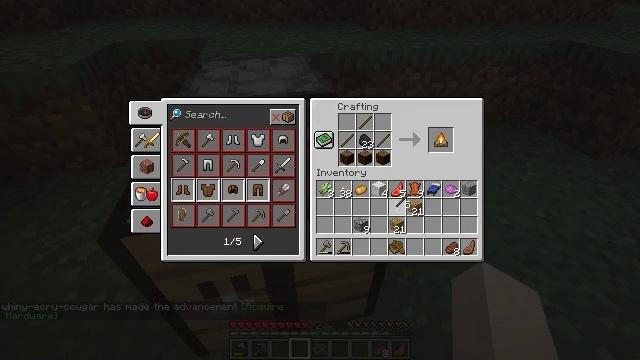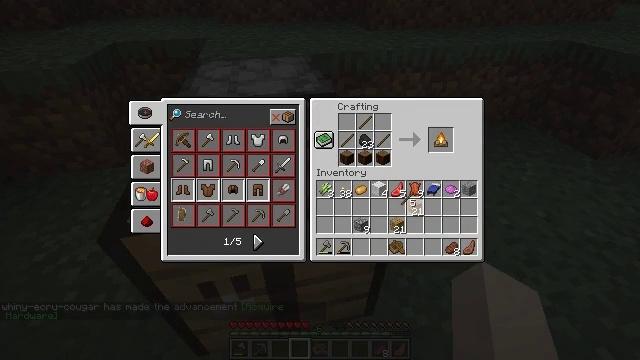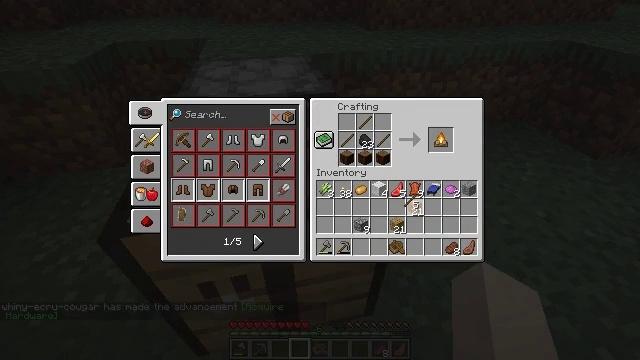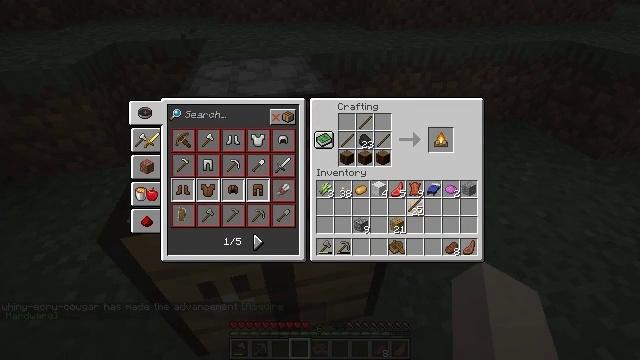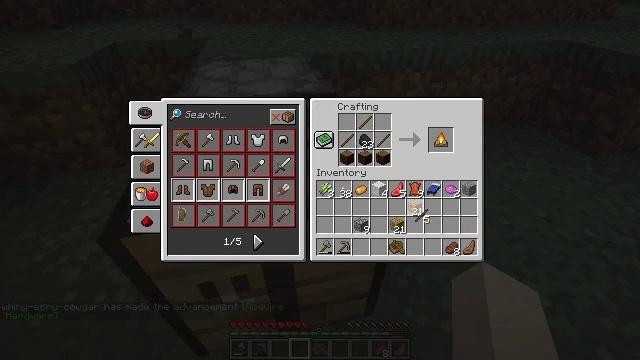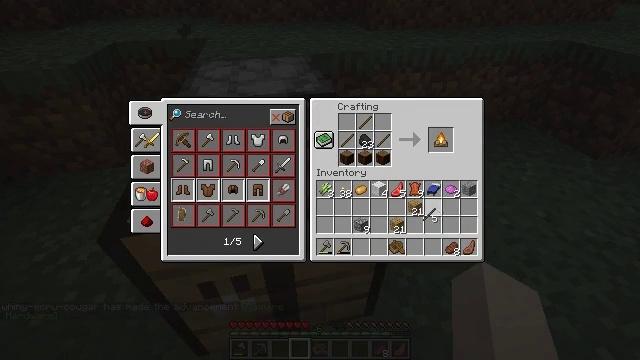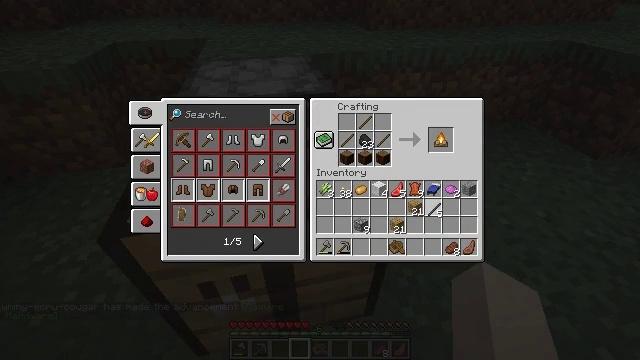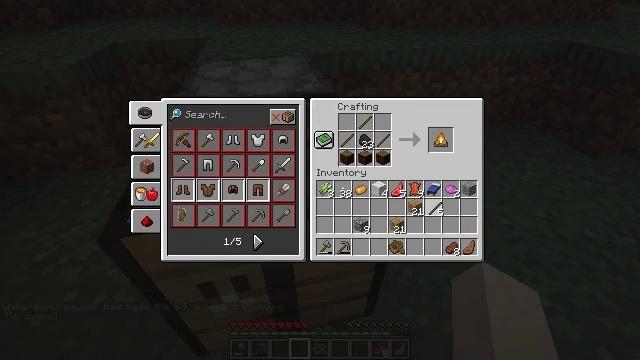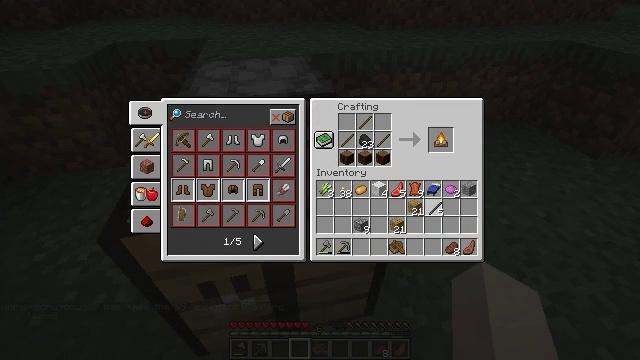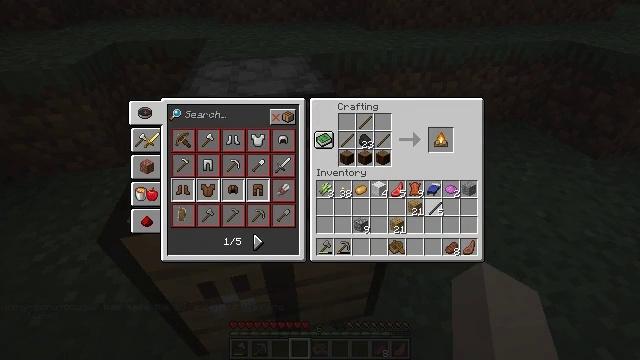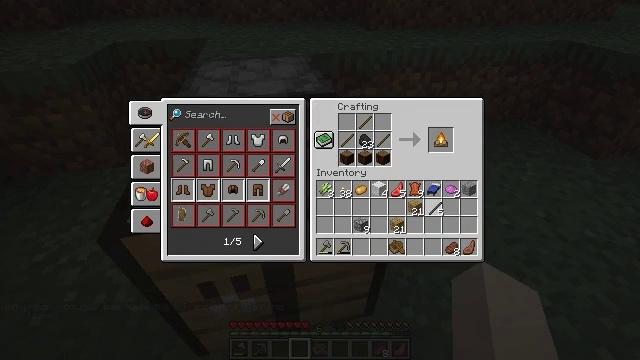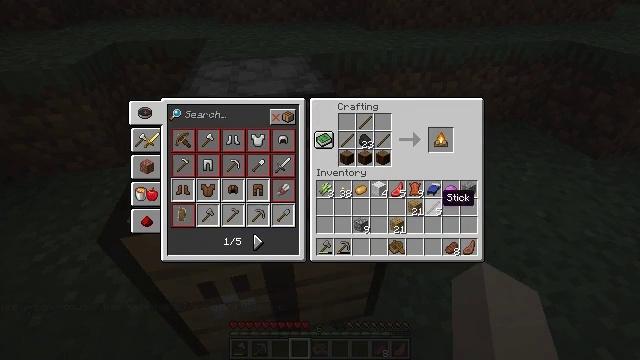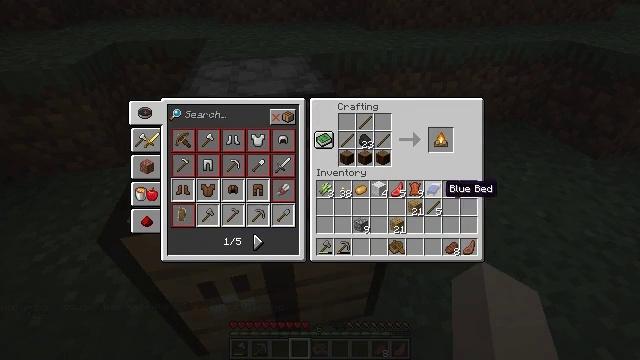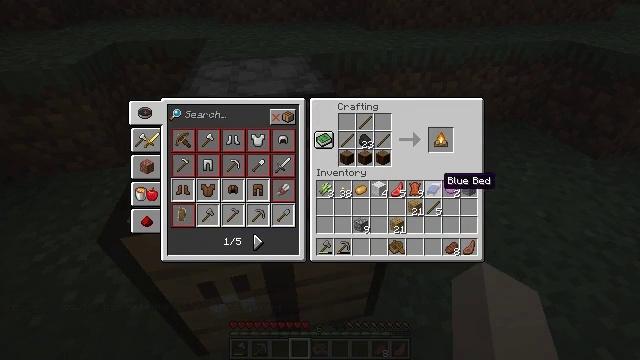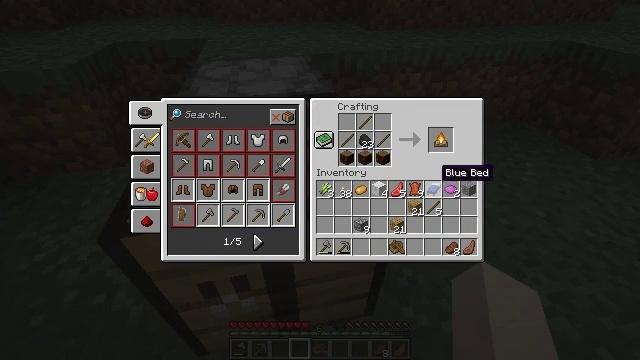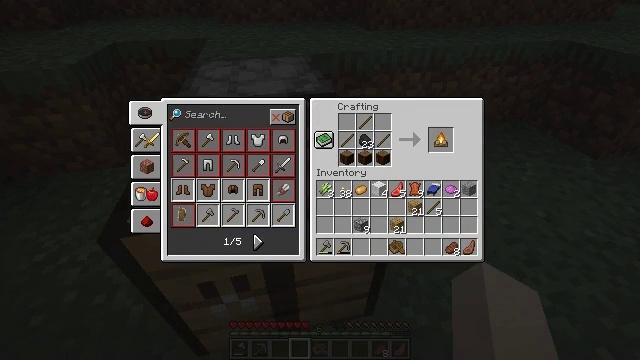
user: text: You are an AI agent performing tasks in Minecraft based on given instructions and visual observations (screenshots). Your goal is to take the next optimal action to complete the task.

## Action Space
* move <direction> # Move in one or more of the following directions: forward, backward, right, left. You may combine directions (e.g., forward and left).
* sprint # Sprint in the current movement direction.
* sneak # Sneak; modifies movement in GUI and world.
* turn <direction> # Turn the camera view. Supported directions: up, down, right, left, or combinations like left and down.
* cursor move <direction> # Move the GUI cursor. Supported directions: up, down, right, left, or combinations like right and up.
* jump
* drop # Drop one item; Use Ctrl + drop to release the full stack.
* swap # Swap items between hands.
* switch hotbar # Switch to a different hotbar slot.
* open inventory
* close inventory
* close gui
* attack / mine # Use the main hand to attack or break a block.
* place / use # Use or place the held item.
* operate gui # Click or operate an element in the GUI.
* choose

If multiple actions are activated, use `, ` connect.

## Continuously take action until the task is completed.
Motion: motion action
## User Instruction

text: Make sure to have the materials to craft a campfire.
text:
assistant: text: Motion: no_op
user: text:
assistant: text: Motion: no_op
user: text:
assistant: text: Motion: no_op
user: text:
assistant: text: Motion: cursor move down
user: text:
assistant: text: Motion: cursor move right
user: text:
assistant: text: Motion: no_op
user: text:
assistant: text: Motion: no_op
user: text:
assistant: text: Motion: no_op
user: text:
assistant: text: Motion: operate gui
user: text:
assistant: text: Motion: operate gui
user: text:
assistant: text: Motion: no_op
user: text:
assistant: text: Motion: cursor move up
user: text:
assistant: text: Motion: cursor move up
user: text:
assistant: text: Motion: sneak, cursor move up
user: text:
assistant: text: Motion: sneak, cursor move up
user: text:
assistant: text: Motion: sneak, cursor move up
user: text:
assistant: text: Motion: sneak
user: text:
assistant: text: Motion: sneak
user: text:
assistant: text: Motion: sneak
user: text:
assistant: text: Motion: sneak
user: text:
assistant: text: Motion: sneak
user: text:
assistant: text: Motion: sneak
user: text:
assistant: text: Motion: sneak, operate gui
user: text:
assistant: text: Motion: sneak, operate gui
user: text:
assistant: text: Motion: sneak
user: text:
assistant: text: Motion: sneak
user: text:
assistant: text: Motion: sneak
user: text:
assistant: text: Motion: no_op